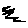
Label: zigzag